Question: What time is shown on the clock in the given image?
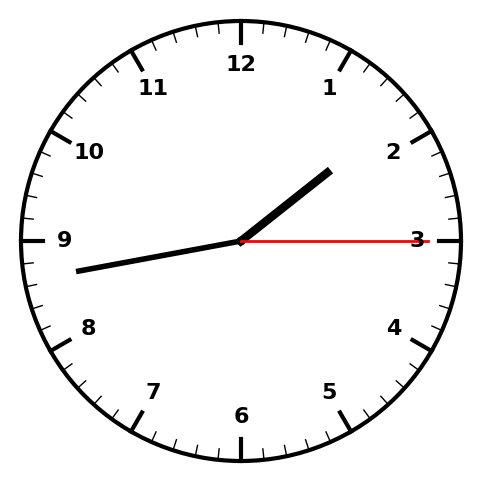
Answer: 01:43:15